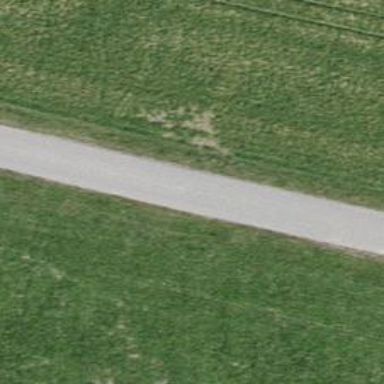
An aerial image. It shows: Unclassified road with asphalt surface.